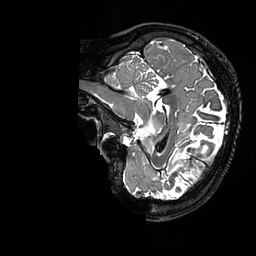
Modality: T2w
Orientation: sagittal
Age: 22
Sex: female
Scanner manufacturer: ge
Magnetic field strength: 3 T
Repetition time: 3.202 s
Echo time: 0.06629 s